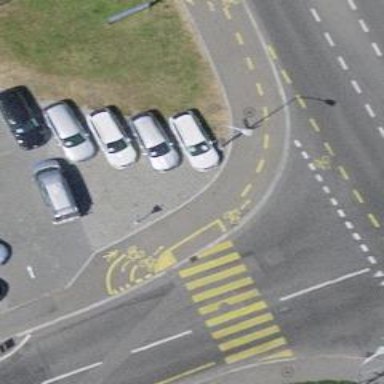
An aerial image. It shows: Cycleway.